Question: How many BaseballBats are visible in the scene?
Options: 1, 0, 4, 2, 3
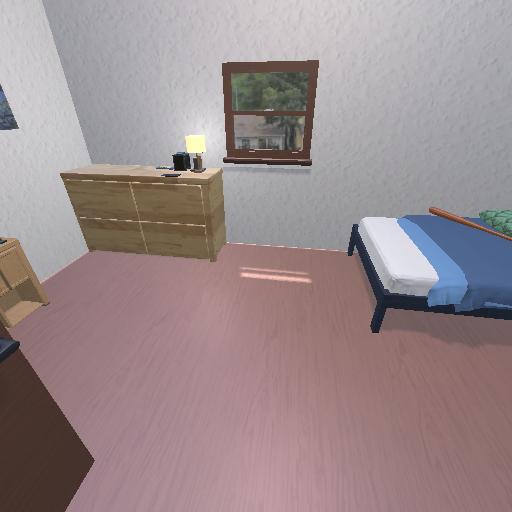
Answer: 1